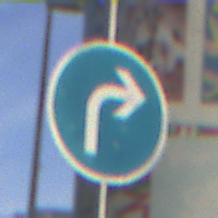
Verkehrszeichen: VorgeschriebeneFahrtrichtungRechts
Umgebung: Outdoor, Urban
Tageszeit: MorningAfternoon
Wetter: PartlyCloudy
Licht: Natural
Jahreszeit: NotSpecified
Kontrast: MediumContrast